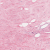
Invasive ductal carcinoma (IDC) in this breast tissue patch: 0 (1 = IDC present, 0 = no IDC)